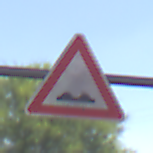
Verkehrszeichen: UnebeneFahrbahn
Umgebung: Roofed, Underpass
Tageszeit: Midday
Wetter: Clear
Licht: Natural
Jahreszeit: NotSpecified
Kontrast: LowContrast